Interaction volume radius: 5 \u00c5
Interaction volume height: 40 \u00c5
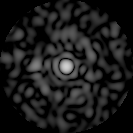
Disorder parameter: 0.8716